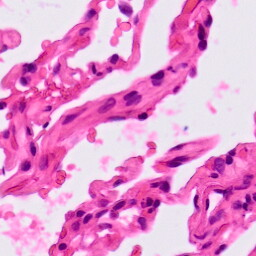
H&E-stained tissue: Lung